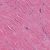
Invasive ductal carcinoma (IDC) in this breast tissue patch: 1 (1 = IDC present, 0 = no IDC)